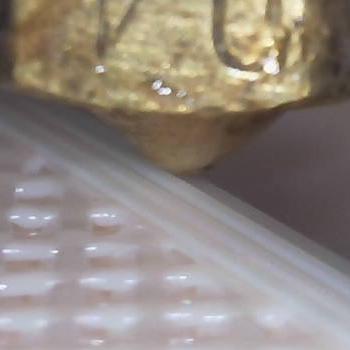
Flow rate: 56%